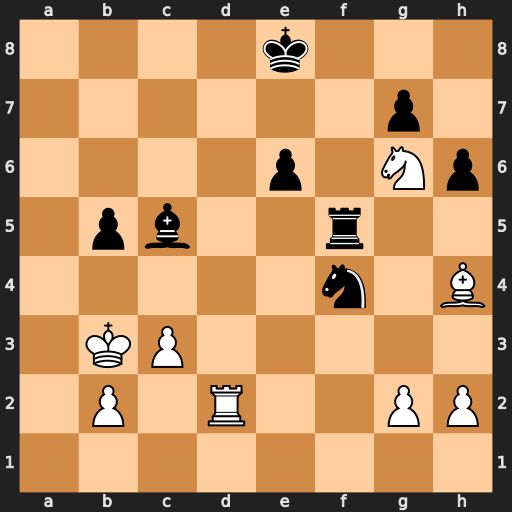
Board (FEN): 4k3/6p1/4p1Np/1pb2r2/5n1B/1KP5/1P1R2PP/8
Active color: w
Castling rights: -
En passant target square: -
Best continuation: Rd8+ Kf7 Nh8#